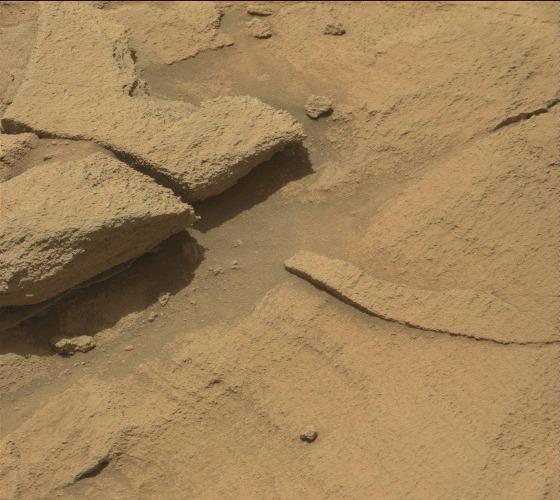
Terrain classes present: Bedrock, Gravel / Sand / Soil, Rock, Shadow